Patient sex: M
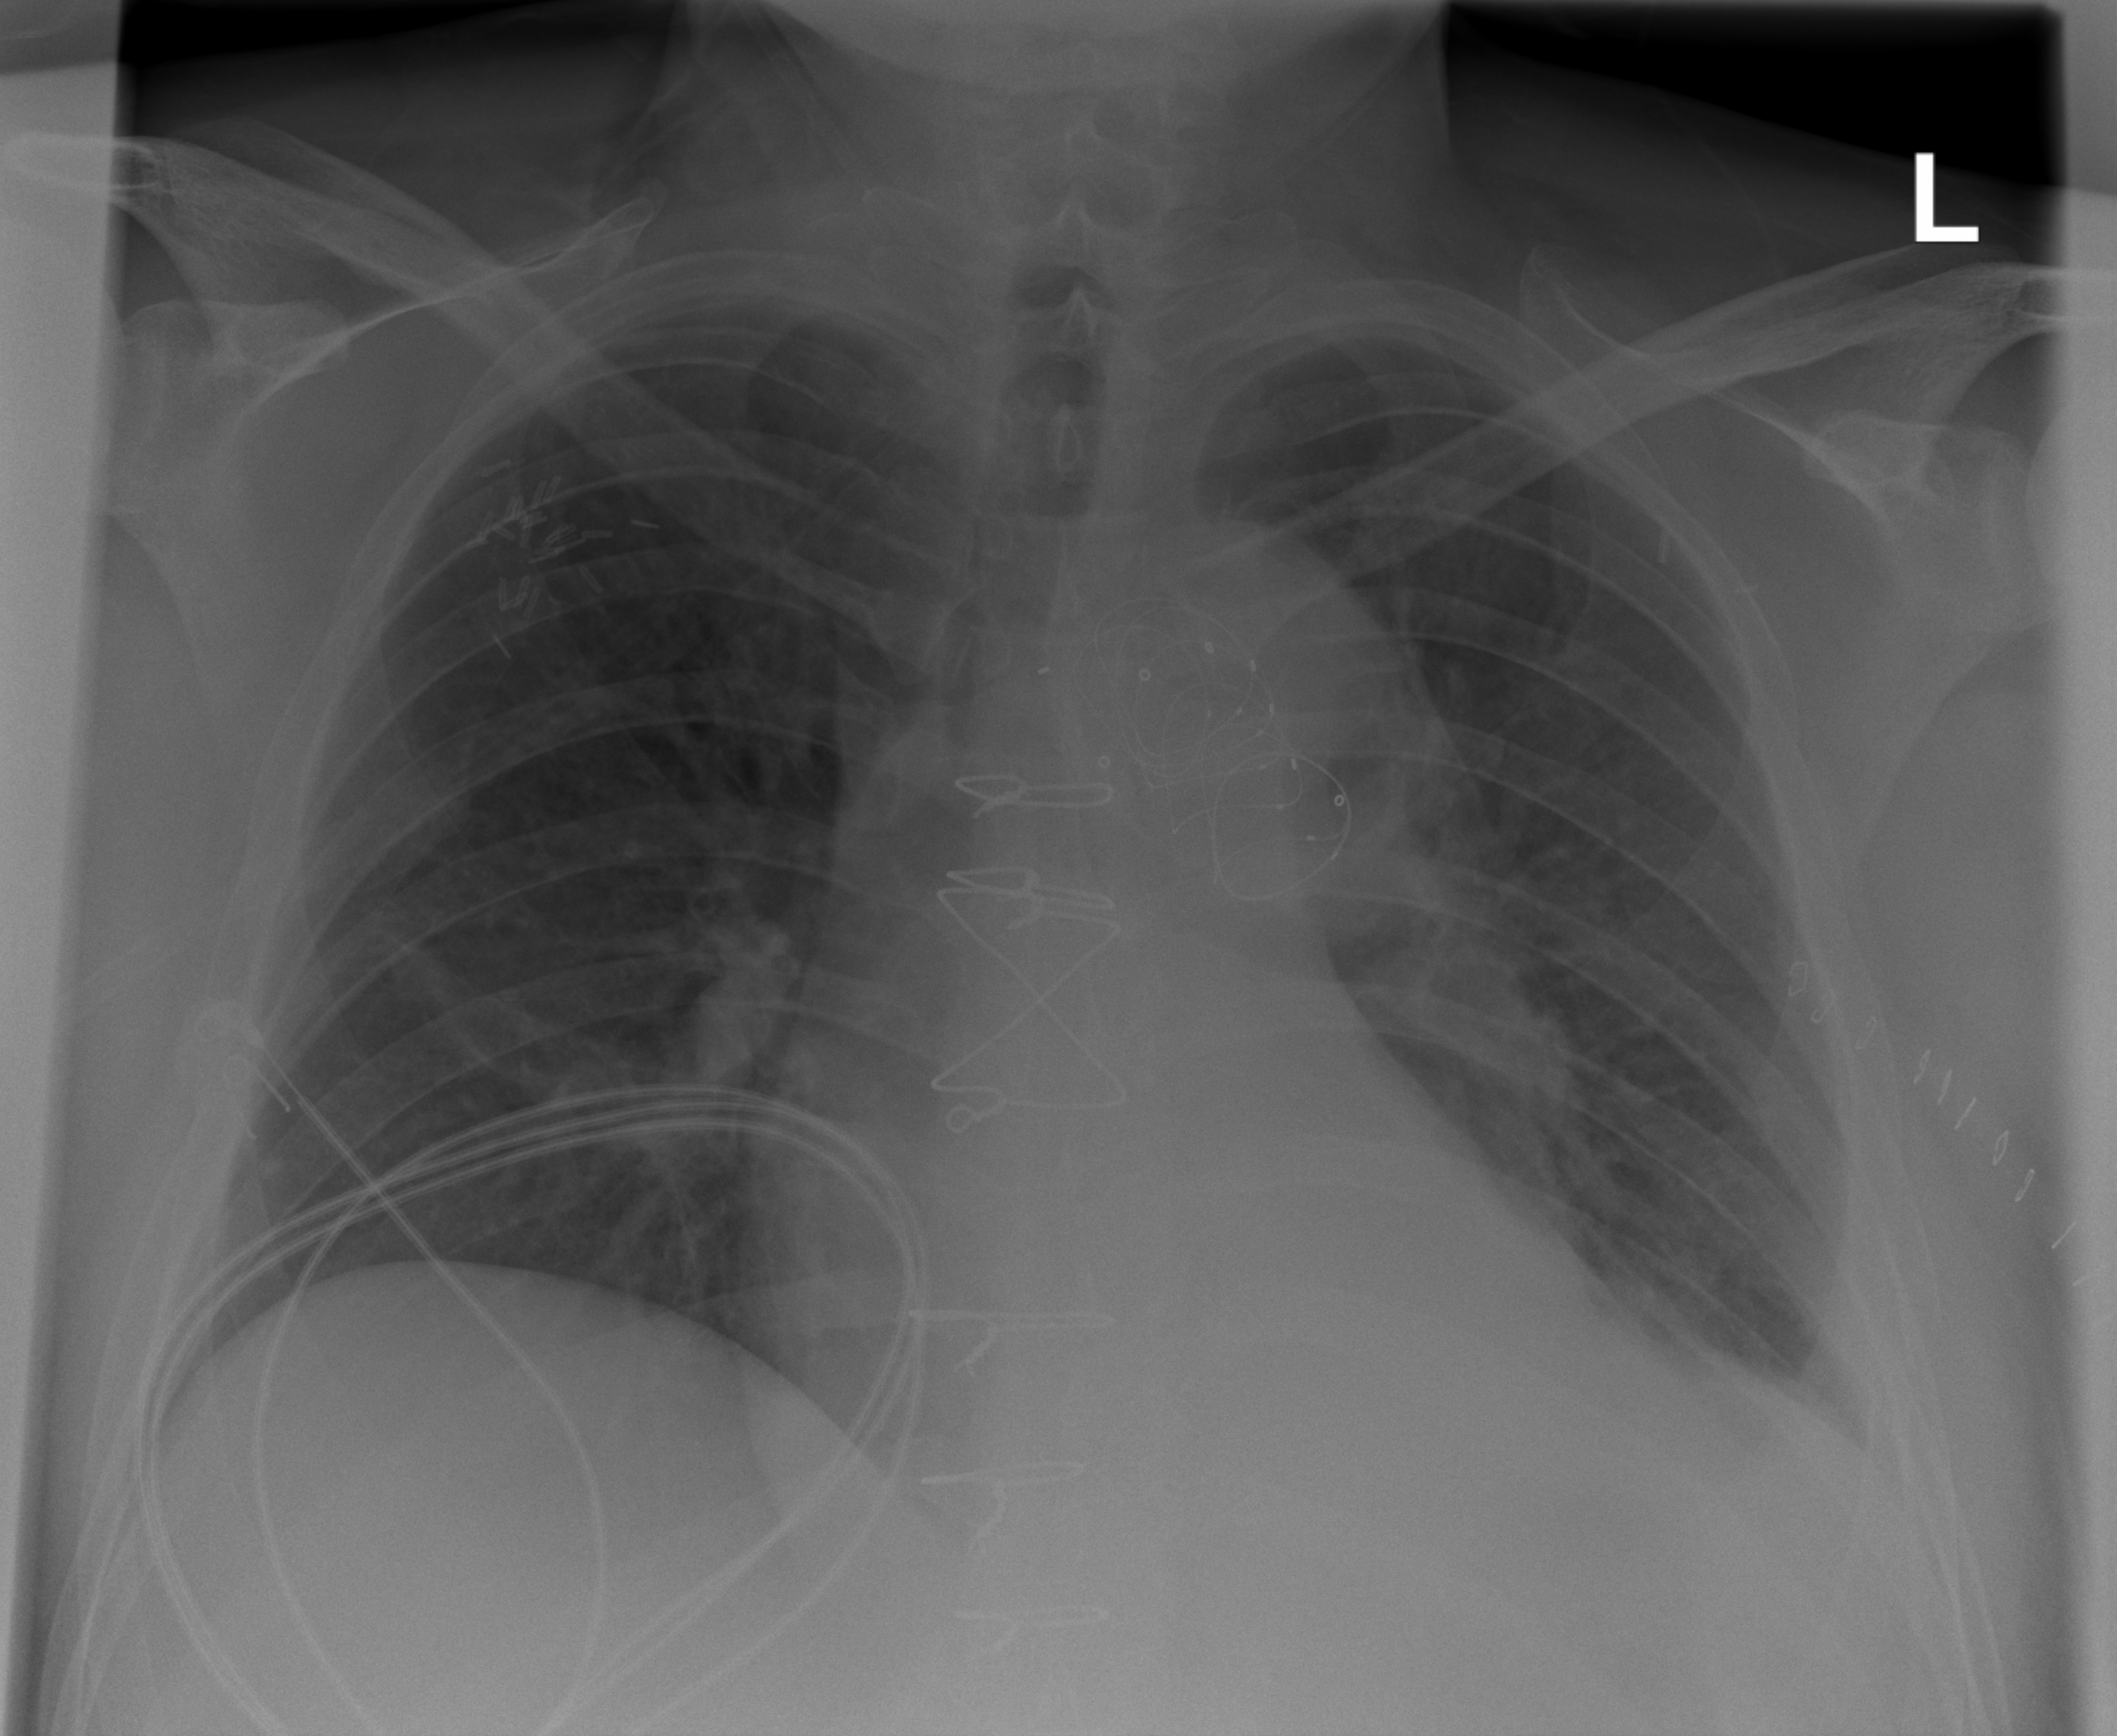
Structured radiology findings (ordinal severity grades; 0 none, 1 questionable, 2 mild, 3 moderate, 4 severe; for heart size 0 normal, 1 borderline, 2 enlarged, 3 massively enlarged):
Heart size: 2
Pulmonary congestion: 0
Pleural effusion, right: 0
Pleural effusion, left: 0
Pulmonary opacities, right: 0
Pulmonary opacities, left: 2
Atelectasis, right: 2
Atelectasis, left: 2